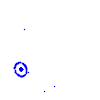
Particle: pion